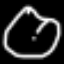
Label: clock